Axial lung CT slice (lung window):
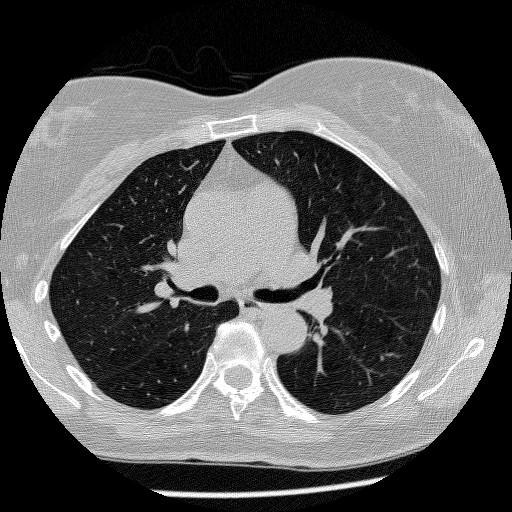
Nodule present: no